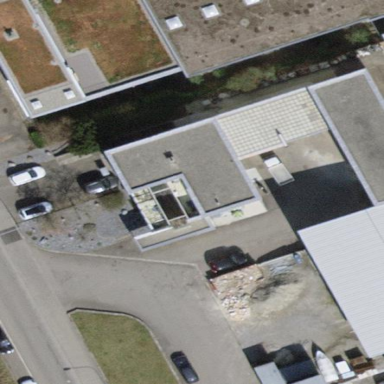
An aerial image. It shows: Office building.